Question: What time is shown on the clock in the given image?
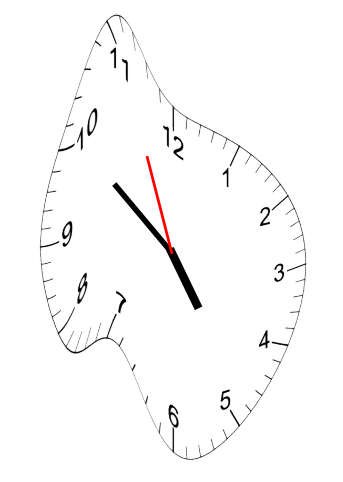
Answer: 04:50:56